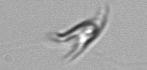
Label: Chrysochromulina_lanceolata